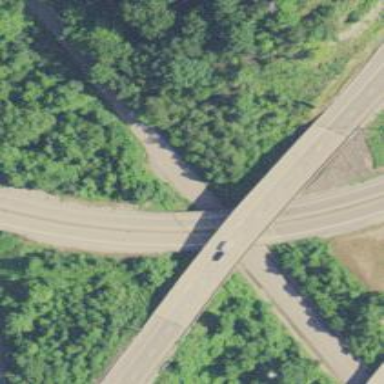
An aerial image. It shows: Bridge on motorway link.